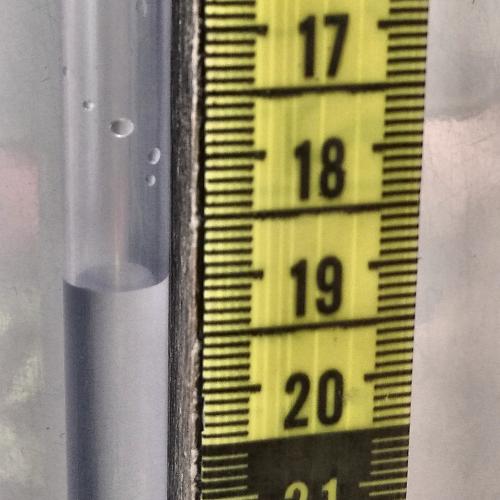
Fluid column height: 19.0 cm